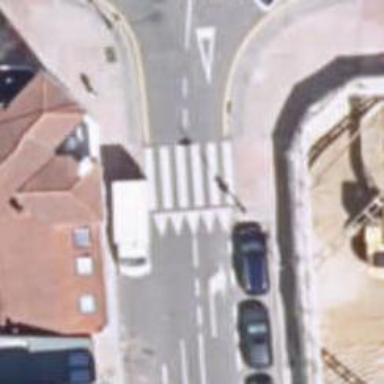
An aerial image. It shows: Uncontrolled zebra crossing with table for traffic calming.